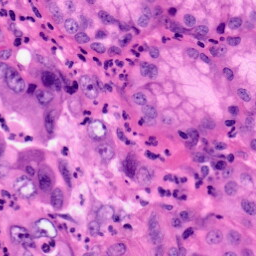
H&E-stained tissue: Pancreatic